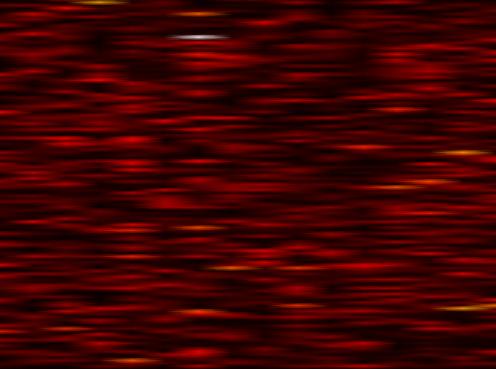
Label: FOFDM